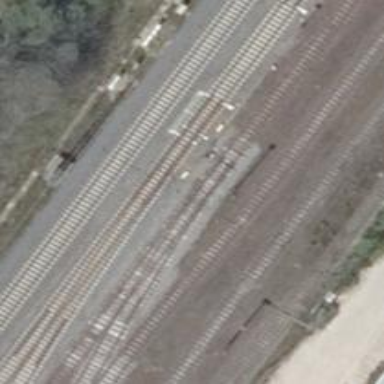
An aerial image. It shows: Railway switch.